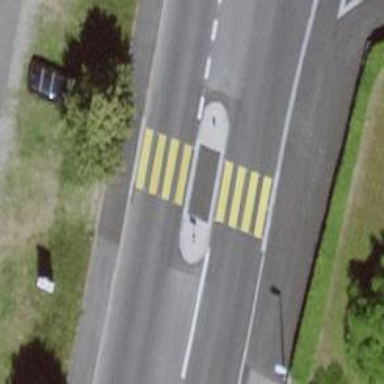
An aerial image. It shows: Uncontrolled zebra crossing with central island.